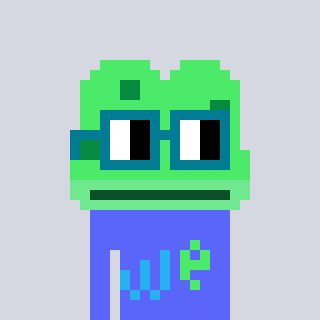
a pixel art character with square dark green glasses, a frog-shaped head and a purple-colored body on a cool background